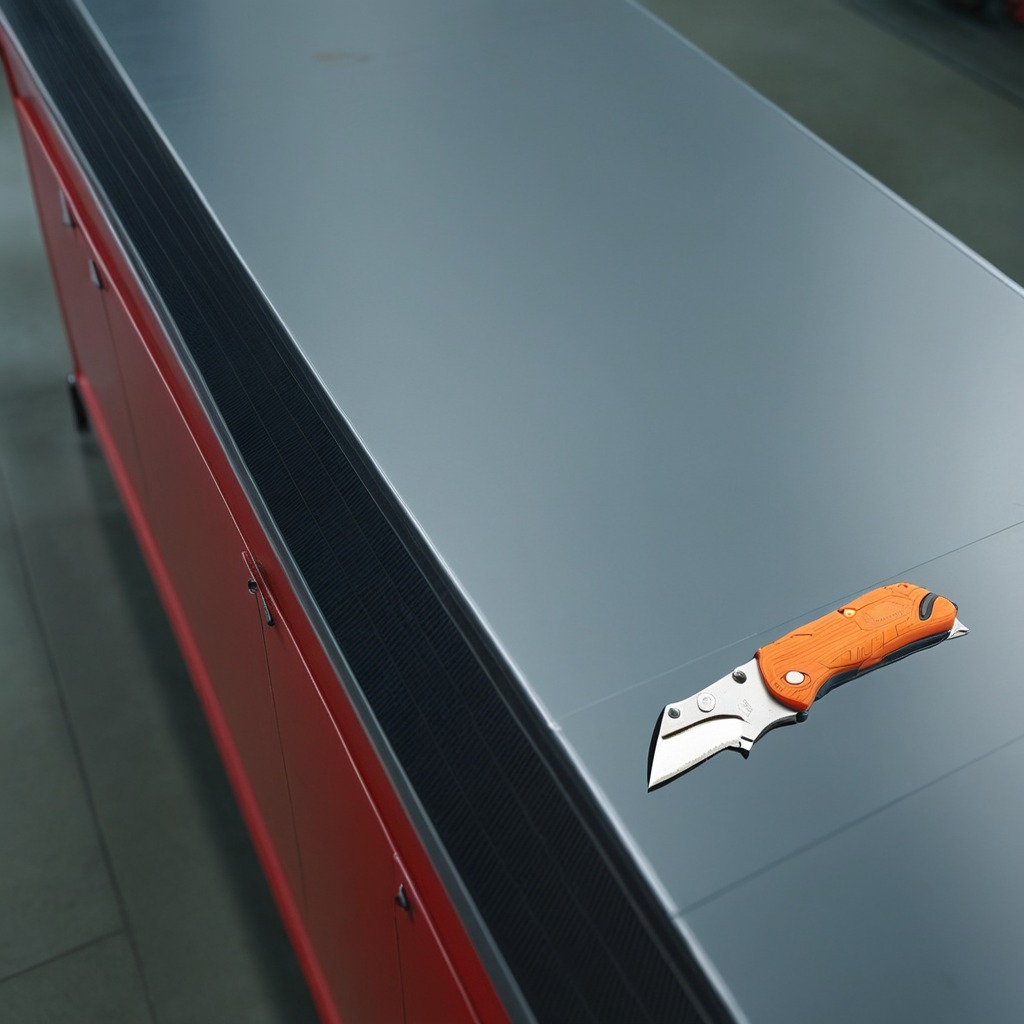
A utility knife lying on a toolbox surface in an airplane hangar workshop 8K